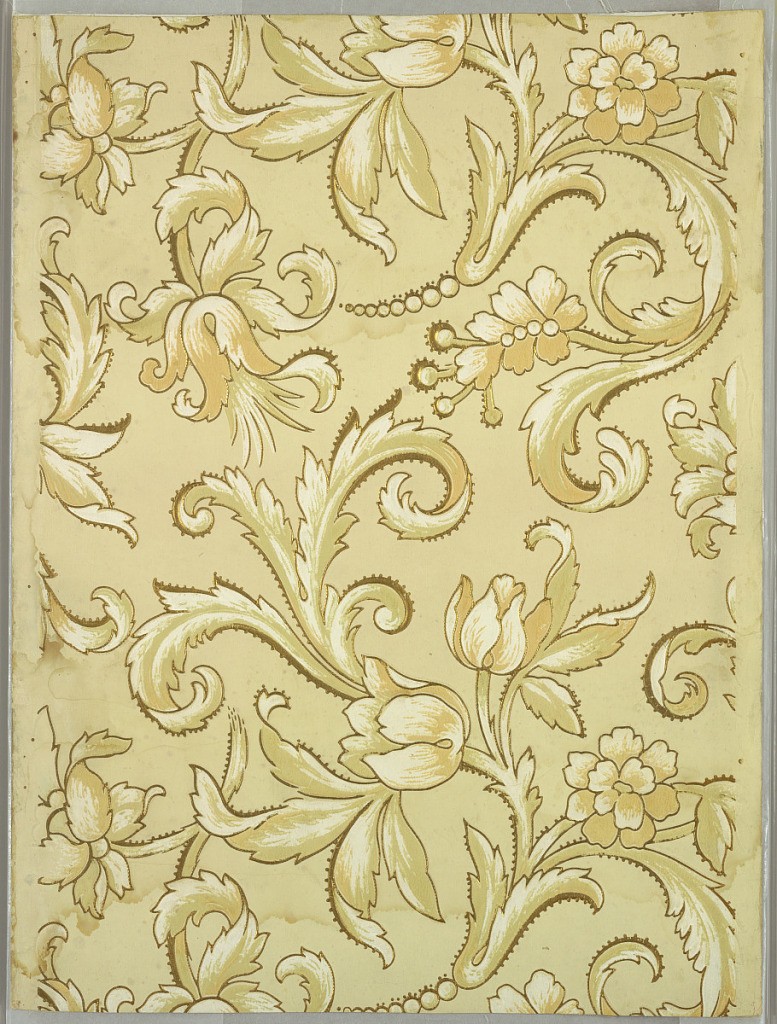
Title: Sidewall
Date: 1890–1900
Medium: Machine-printed, embossed, gilded
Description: Conventional lotus design in tan and olive embossed on cream ground. Outline of design embossed and gilded.